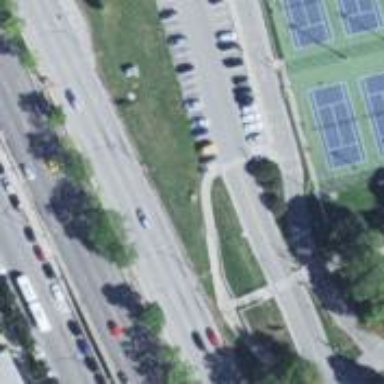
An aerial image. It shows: Pedestrian crossing on footway with zebra markings. The crossing is uncontrolled and also known as path crossing.